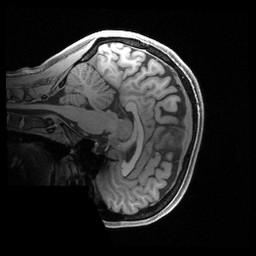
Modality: T1w
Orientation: sagittal
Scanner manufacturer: siemens
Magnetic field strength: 3 T
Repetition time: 2.4 s
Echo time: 0.00222 s